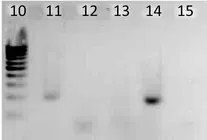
Results of PCR screening of marker chromosomes for XIST gene presence. Primers: CH3R/F on lines 1-5; CHXR/F on lines 6-8, 11, 12; XISTF/R on lines 13-17. DNA templates: chromosome 3 painting probe on lines 1, 6, 13; chromosome X painting probe on lines 2, 7, 14; microdissection-derived marker chromosome (mar1) on lines 3, 8, 15; microdissection-derived marker chromosome (mar2) on lines 4, 11, 16; negative controls on lines 5, 12, 17; 100 bp ladder on lines 9, 10, 18.
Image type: pathology (fish)